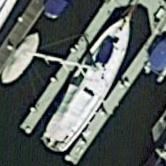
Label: Civil_yacht